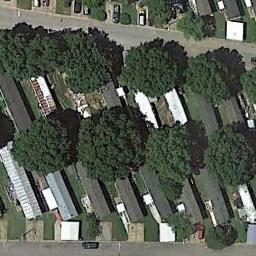
Label: residential